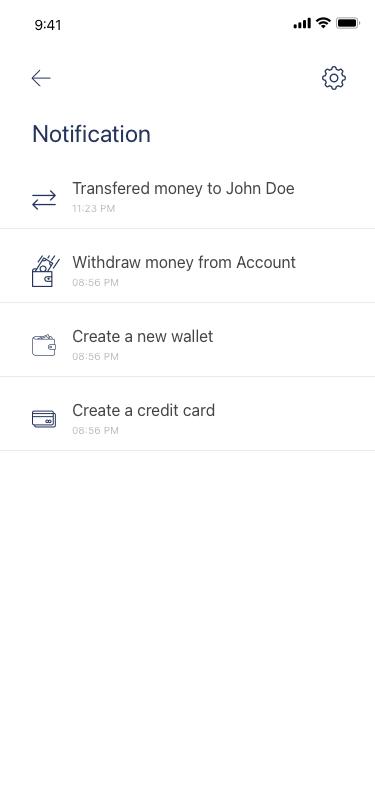
Text in this UI design:
Transfered money to John Doe
11:23 PM
Withdraw money from Account
08:56 PM
Create a new wallet
08:56 PM
Create a credit card
08:56 PM